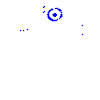
Particle: kaon